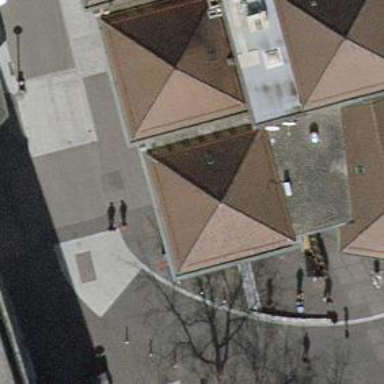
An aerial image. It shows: Cafe.